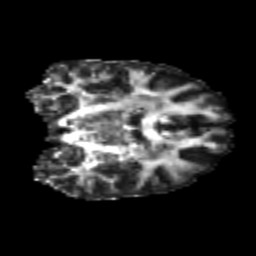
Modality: FA
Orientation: coronal
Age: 25
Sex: male
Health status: healthy
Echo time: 0.074 s